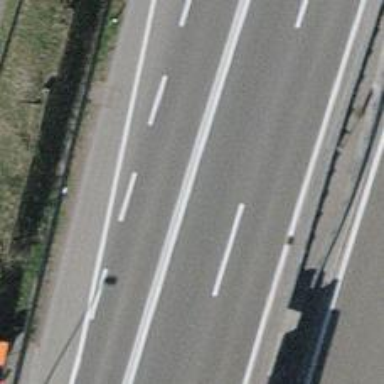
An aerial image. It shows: Asphalt motorway.